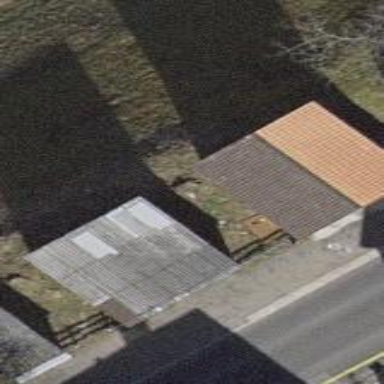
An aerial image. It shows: Garages with gabled roofs.